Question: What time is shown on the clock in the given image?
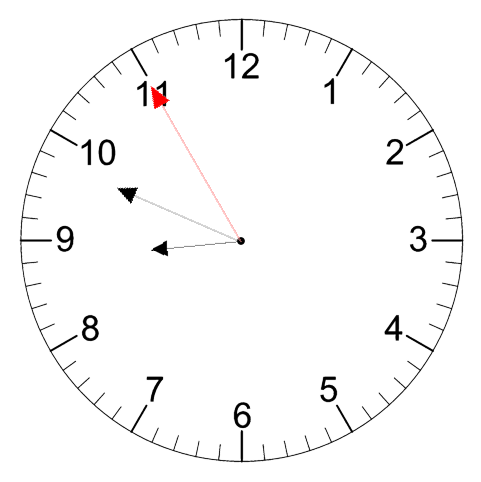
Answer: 08:48:55